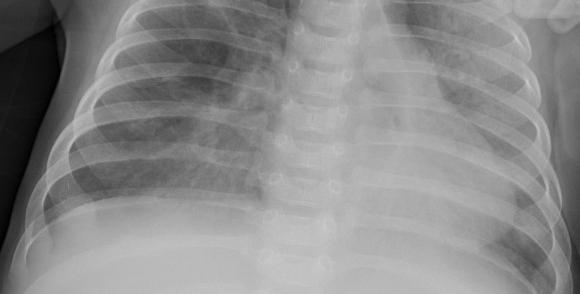
Diagnosis: PNEUMONIA